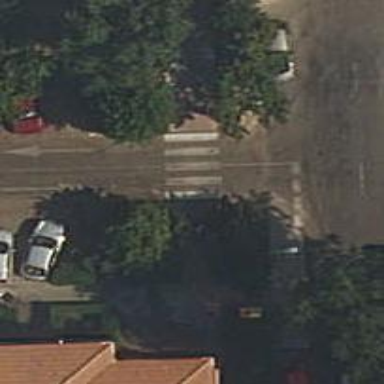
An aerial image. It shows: Uncontrolled road crossing.